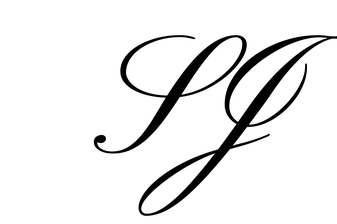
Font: PinyonScript-Regular